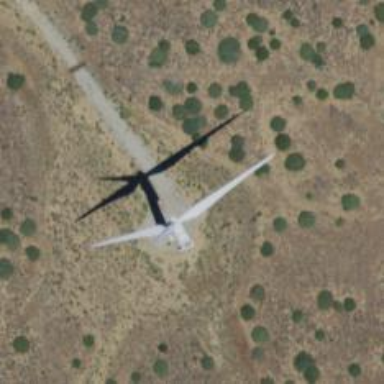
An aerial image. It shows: Wind generator powered by wind turbines of horizontal axis type. It is manufactured by Vestas.